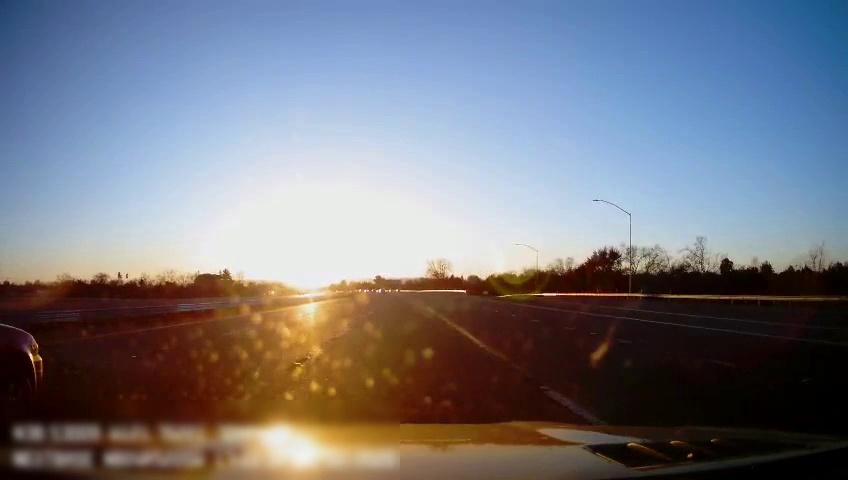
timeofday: Day
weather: Sunny
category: Drivable Space
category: Drivable Space
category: Vehicles | SUV
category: Vehicles | SUV
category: Lanes | Alternate Lane
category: Lanes | Alternate Lane
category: Lanes | Current Lane
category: Lanes | Current Lane
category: Lanes | Alternate Lane
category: Lanes | Alternate Lane
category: Lanes | Alternate Lane